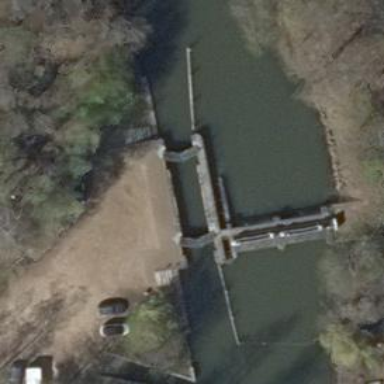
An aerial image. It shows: Lock gate along waterway.